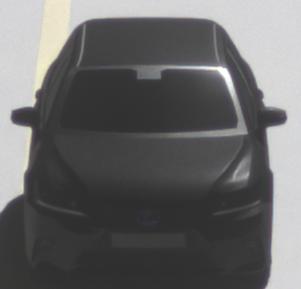
Make: Lexus
Model: CT 200h
Detailed model: CT (A10)
Model produced from: 2014/03
Model produced until: 2017/10
Doors: 5
Color: black
Road condition: dry road
Daytime: midday
Contrast: high contrast